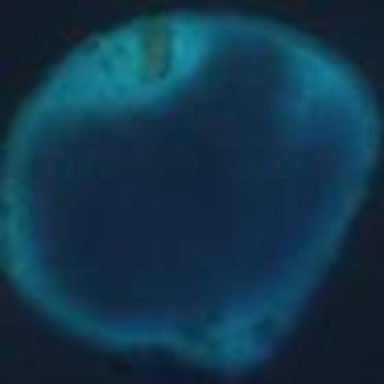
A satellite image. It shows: Natural coral reef.